Question: Newbie to android, Stuck with aligning the button to center of the screen.
here the code
'''
<RelativeLayout xmlns:android="http://schemas.android.com/apk/res/android"
xmlns:tools="http://schemas.android.com/tools" android:layout_width="match_parent"
android:layout_height="match_parent" android:paddingLeft="@dimen/activity_horizontal_margin"
android:paddingRight="@dimen/activity_horizontal_margin"
android:paddingTop="@dimen/activity_vertical_margin"
android:paddingBottom="@dimen/activity_vertical_margin"
tools:context="com.kissmat.gbrf_ebook.SingupIntro"
android:background="@drawable/lib_gradient">
<Button
android:layout_width="wrap_content"
android:layout_height="wrap_content"
android:onClick="onClick"
android:text="Author"
android:textColor="#ffffffff"
android:background="#00ffffff"
android:layout_marginLeft="70dp"
android:layout_marginStart="70dp"
android:layout_marginTop="82dp"
android:id="@+id/authorBtn"
android:layout_alignParentTop="true"
android:layout_alignParentLeft="true"
android:layout_alignParentStart="true"
android:elegantTextHeight="true"
android:drawableTop="@drawable/author" />
<Button
android:layout_width="wrap_content"
android:layout_height="wrap_content"
android:onClick="onClick"
android:drawableTop="@drawable/publisher"
android:text="PUBLISHER"
android:textColor="#ffffffff"
android:background="#00ffffff"
android:id="@+id/pubBtn"
android:layout_alignTop="@+id/authorBtn"
android:layout_toRightOf="@+id/authorBtn"
android:layout_toEndOf="@+id/authorBtn"
android:layout_marginLeft="48dp"
android:layout_marginStart="58dp" />
<Button
android:layout_width="wrap_content"
android:layout_height="wrap_content"
android:onClick="onClick"
android:drawableTop="@drawable/student"
android:text="STUDENT"
android:textColor="#ffffffff"
android:background="#00ffffff"
android:layout_marginTop="57dp"
android:id="@+id/stbBtn"
android:layout_below="@+id/authorBtn"
android:layout_alignLeft="@+id/authorBtn"
android:layout_alignStart="@+id/authorBtn" />
<Button
android:layout_width="wrap_content"
android:layout_height="wrap_content"
android:onClick="onClick"
android:drawableTop="@drawable/user"
android:text="READER"
android:textColor="#ffffffff"
android:background="#00ffffff"
android:id="@+id/readerBtn"
android:layout_alignTop="@+id/stbBtn"
android:layout_alignLeft="@+id/pubBtn"
android:layout_alignStart="@+id/pubBtn" />
</RelativeLayout>
'''
How it looks when i run on the device.

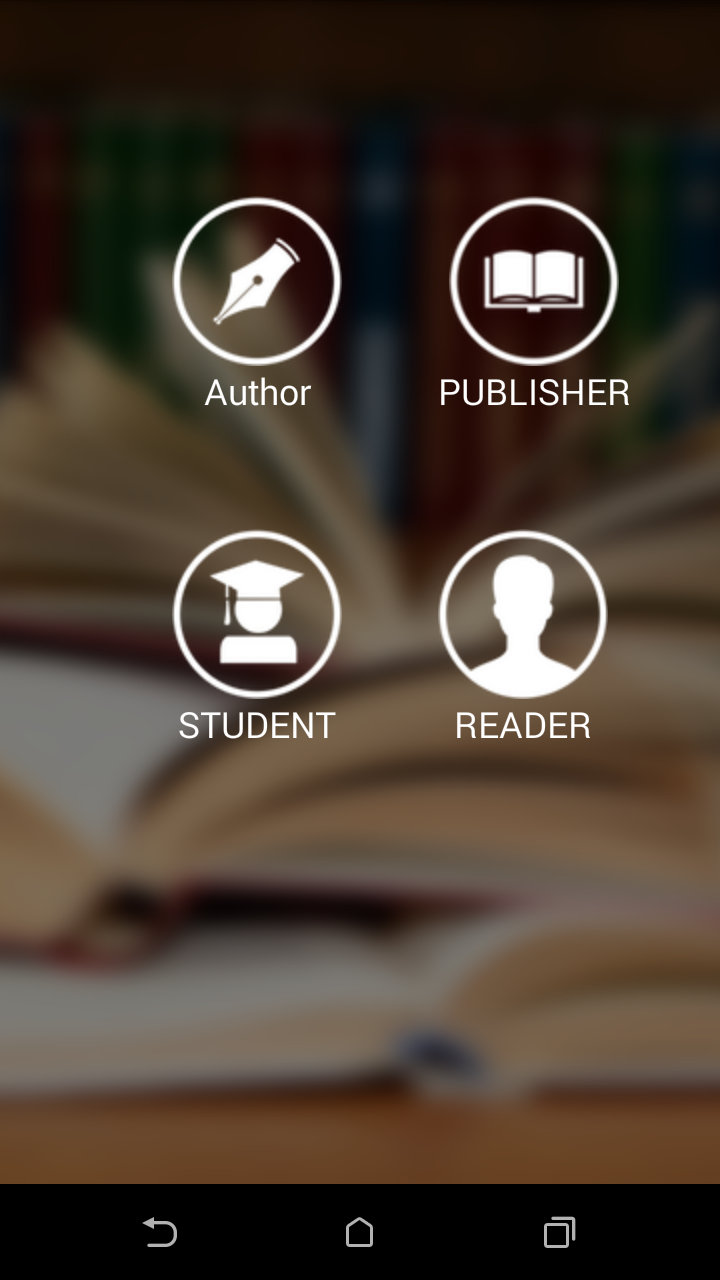
Answer: I just removed the margins (Left, Start and Top) from your first button and added the property 'android:gravity="center"' to your layout. The last one positions the contents in the center. There's no need to do that with fixed margin values. This is very helpful as your layout will be centered in all the different screen sizes and pixel densities.
'''
<RelativeLayout xmlns:android="http://schemas.android.com/apk/res/android"
xmlns:tools="http://schemas.android.com/tools"
android:layout_width="match_parent"
android:layout_height="match_parent"
android:paddingLeft="@dimen/activity_horizontal_margin"
android:paddingRight="@dimen/activity_horizontal_margin"
android:paddingTop="@dimen/activity_vertical_margin"
android:paddingBottom="@dimen/activity_vertical_margin"
tools:context="com.kissmat.gbrf_ebook.SingupIntro"
android:background="@drawable/lib_gradient"
android:gravity="center">
<Button
android:layout_width="wrap_content"
android:layout_height="wrap_content"
android:onClick="onClick"
android:text="Author"
android:textColor="#ffffffff"
android:background="#00ffffff"
android:id="@+id/authorBtn"
android:layout_alignParentTop="true"
android:layout_alignParentLeft="true"
android:layout_alignParentStart="true"
android:elegantTextHeight="true"
android:drawableTop="@drawable/author" />
<Button
android:layout_width="wrap_content"
android:layout_height="wrap_content"
android:onClick="onClick"
android:drawableTop="@drawable/publisher"
android:text="PUBLISHER"
android:textColor="#ffffffff"
android:background="#00ffffff"
android:id="@+id/pubBtn"
android:layout_alignTop="@+id/authorBtn"
android:layout_toRightOf="@+id/authorBtn"
android:layout_toEndOf="@+id/authorBtn"
android:layout_marginLeft="48dp"
android:layout_marginStart="58dp" />
<Button
android:layout_width="wrap_content"
android:layout_height="wrap_content"
android:onClick="onClick"
android:drawableTop="@drawable/student"
android:text="STUDENT"
android:textColor="#ffffffff"
android:background="#00ffffff"
android:layout_marginTop="57dp"
android:id="@+id/stbBtn"
android:layout_below="@+id/authorBtn"
android:layout_alignLeft="@+id/authorBtn"
android:layout_alignStart="@+id/authorBtn" />
<Button
android:layout_width="wrap_content"
android:layout_height="wrap_content"
android:onClick="onClick"
android:drawableTop="@drawable/user"
android:text="READER"
android:textColor="#ffffffff"
android:background="#00ffffff"
android:id="@+id/readerBtn"
android:layout_alignTop="@+id/stbBtn"
android:layout_alignLeft="@+id/pubBtn"
android:layout_alignStart="@+id/pubBtn" />
</RelativeLayout>
'''